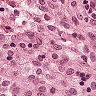
Metastatic tissue present: no